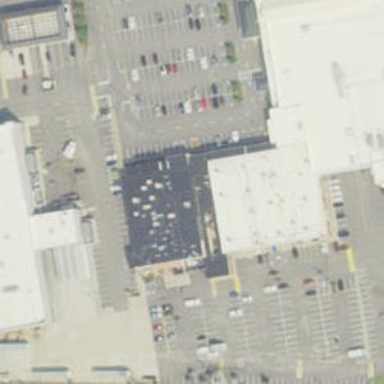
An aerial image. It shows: Supermarket.